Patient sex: F
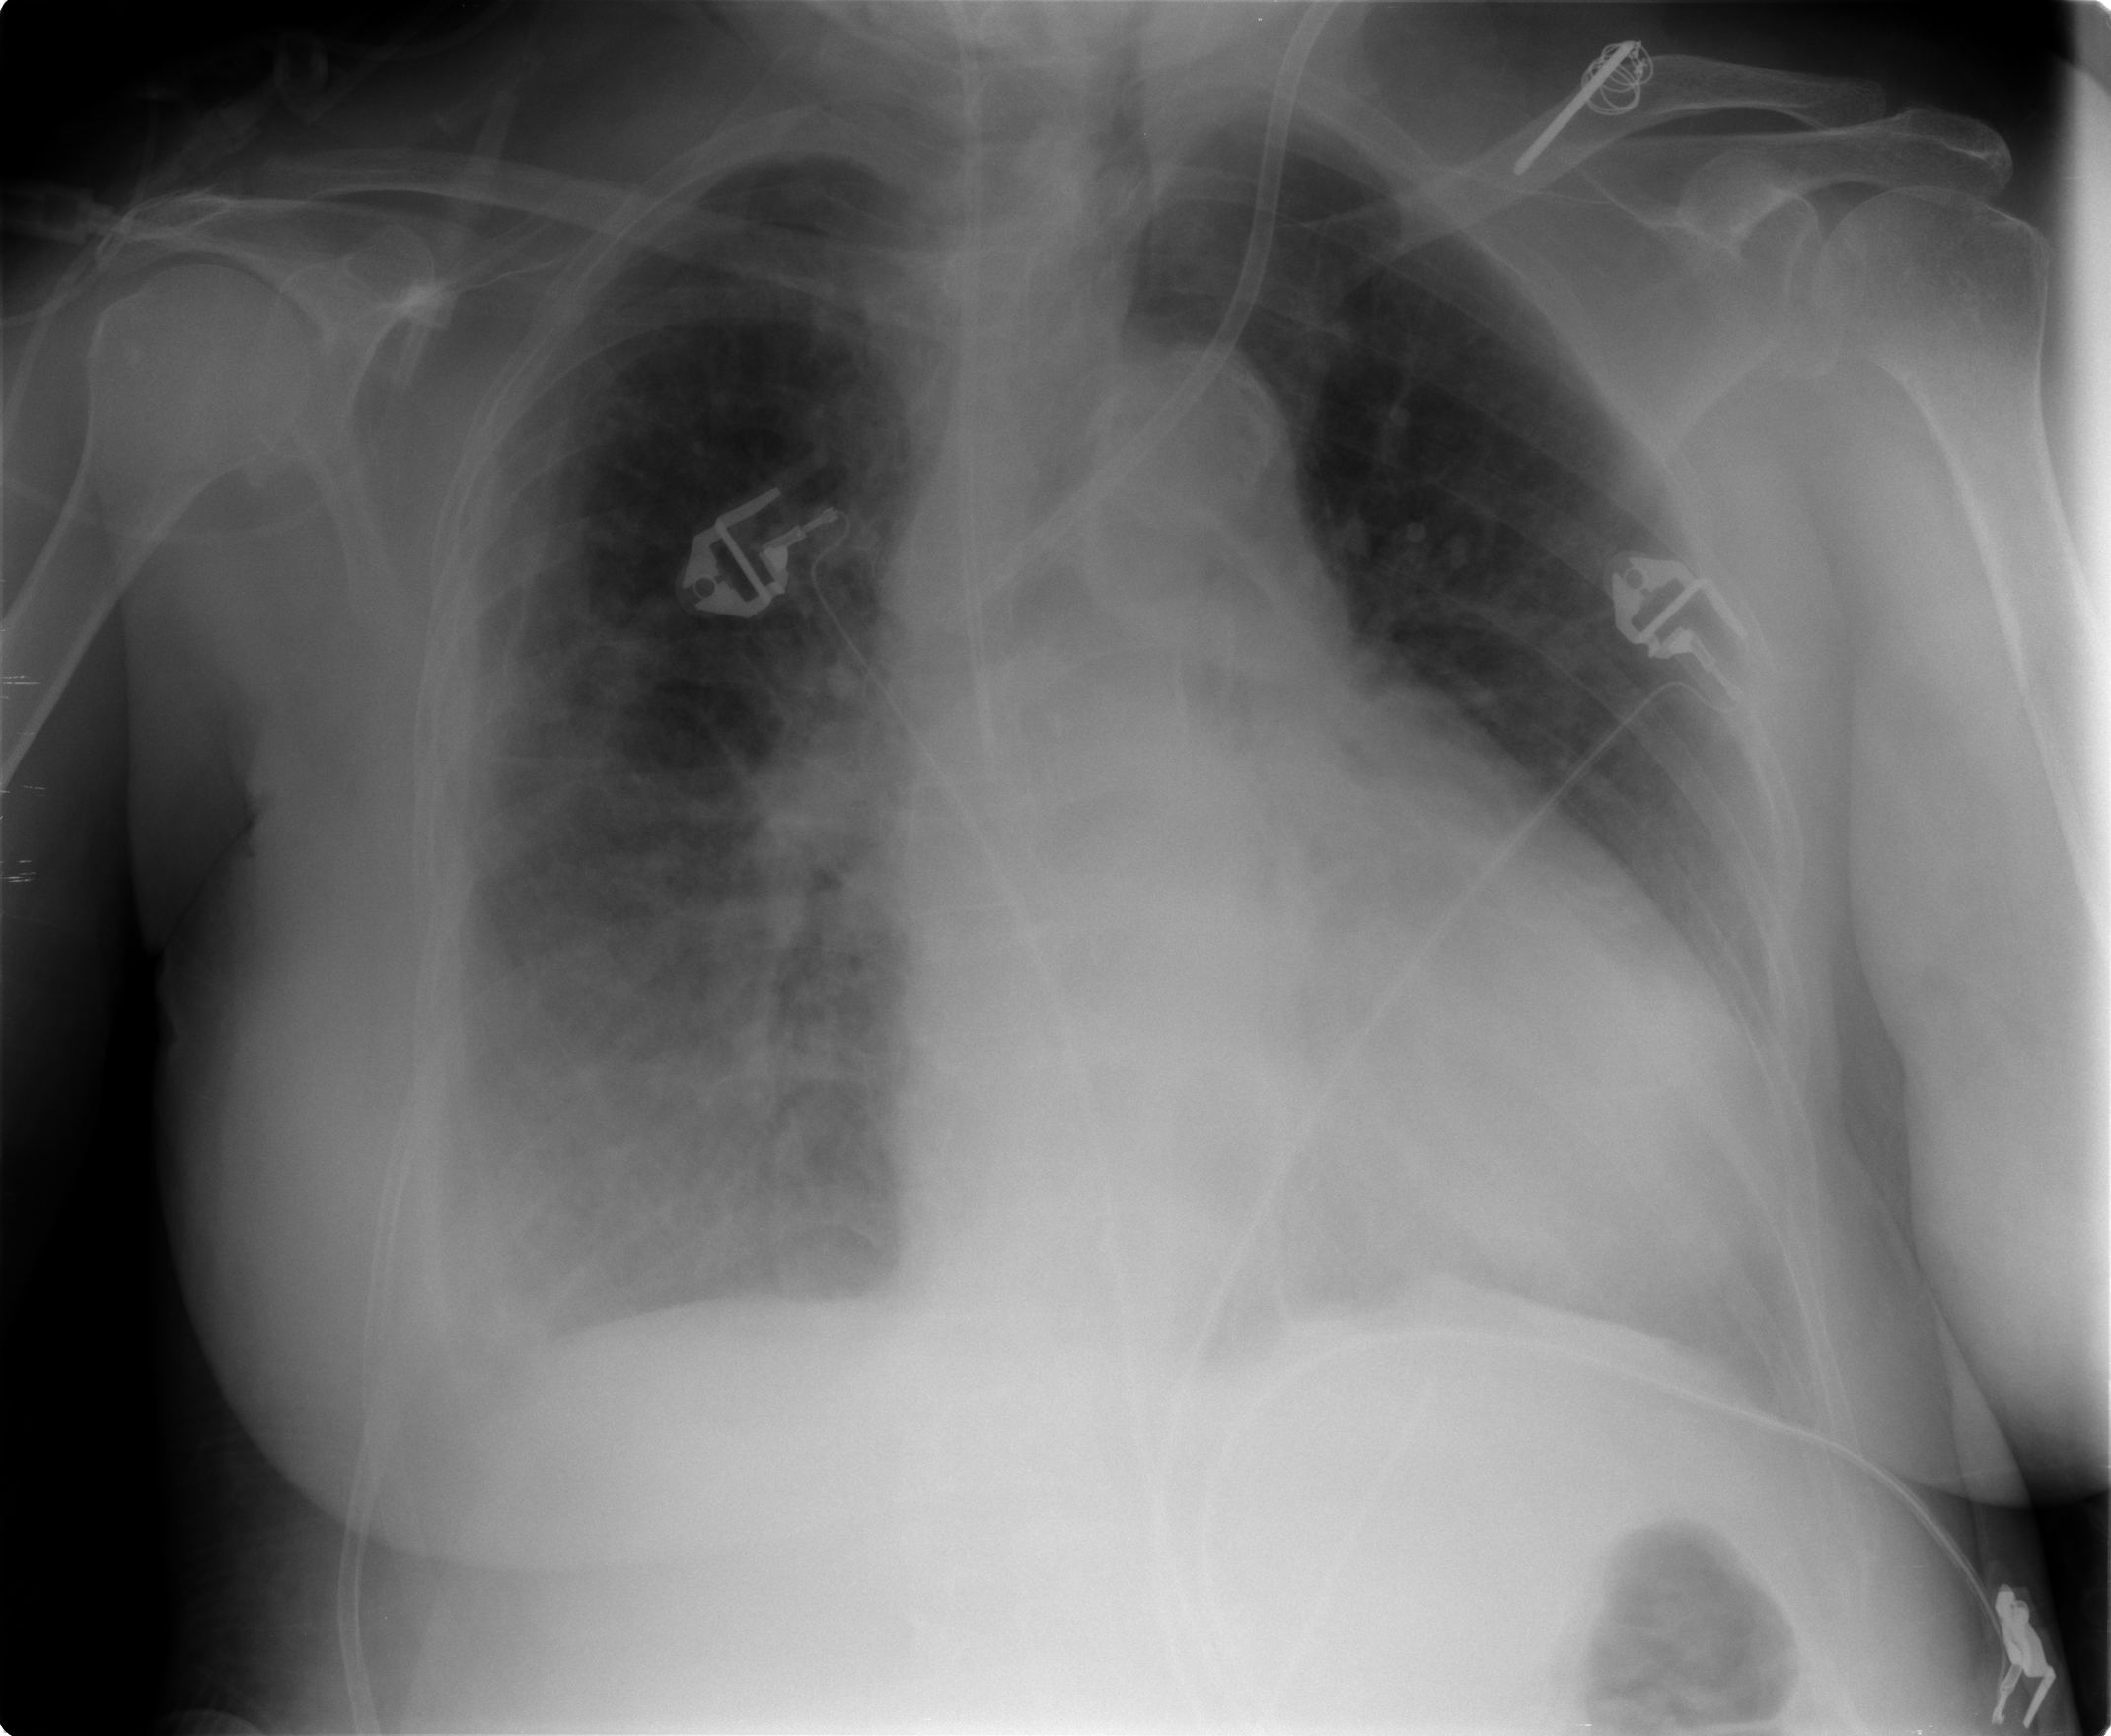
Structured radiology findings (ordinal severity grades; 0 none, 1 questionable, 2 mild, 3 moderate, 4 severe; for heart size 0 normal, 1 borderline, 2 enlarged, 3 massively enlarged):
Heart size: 3
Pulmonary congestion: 2
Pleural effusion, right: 3
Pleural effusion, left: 3
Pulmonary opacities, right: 0
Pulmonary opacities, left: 0
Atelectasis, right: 2
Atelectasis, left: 2